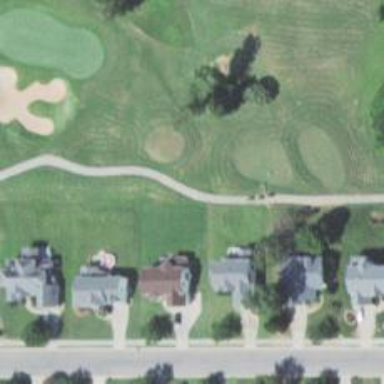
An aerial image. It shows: Pathway for golfing.